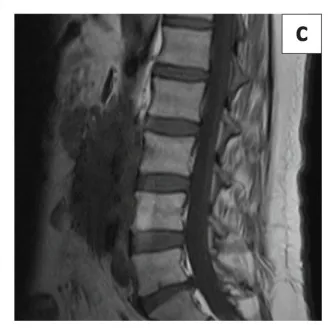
Sagittal T2-weighted hypointense. Circumferential mass encasing the abdominal aorta and IVC.
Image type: radiology (mri)